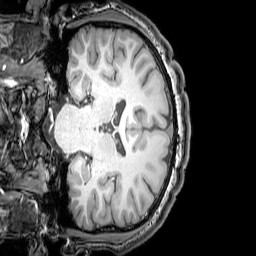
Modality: T1w
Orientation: coronal
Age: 24
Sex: male
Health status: healthy
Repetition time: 0.081 s
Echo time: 0.037 s